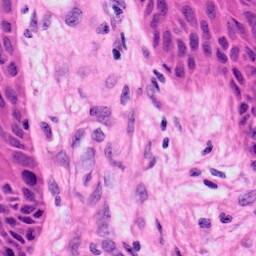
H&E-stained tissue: Skin